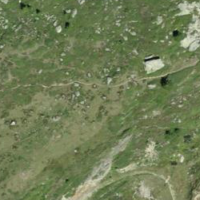
EUNIS habitat code: 26
Species observed at this site:
Arnica montana